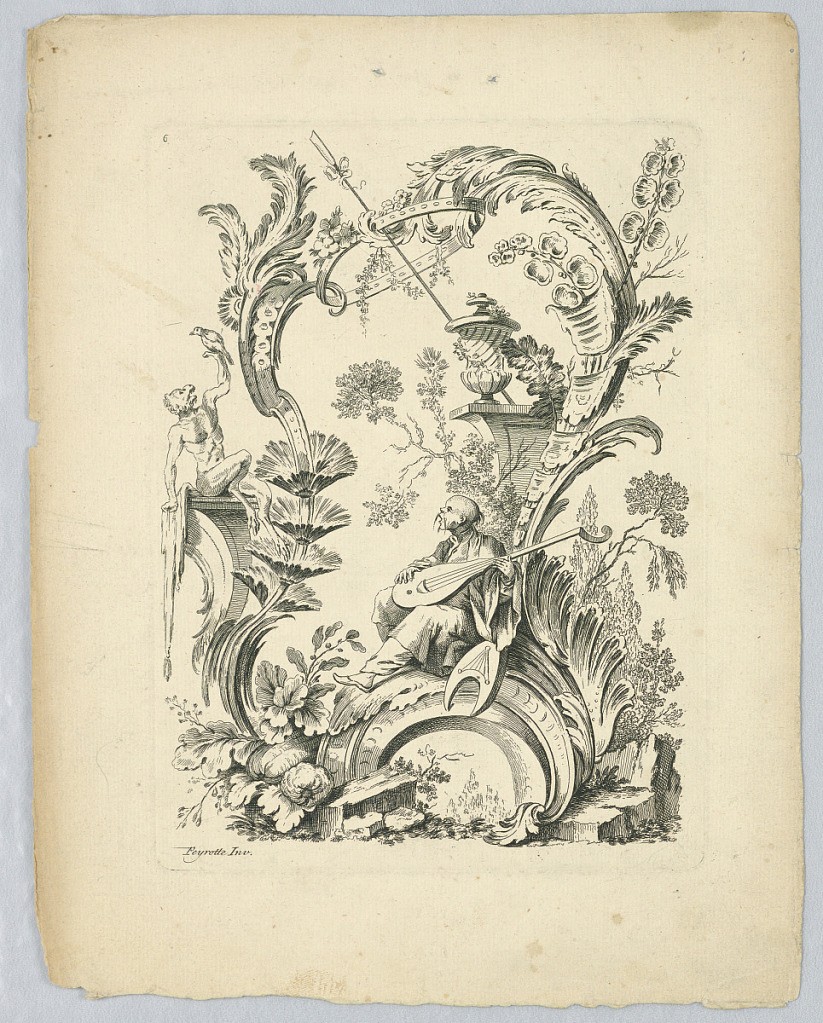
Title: Cartouche with Chinoiserie Motifs
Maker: Alexis Peyrotte, French, 1699–1769
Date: ca. 1740
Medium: Engraving on paper
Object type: Print
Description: Cartouche with Chinoiserie motifs.